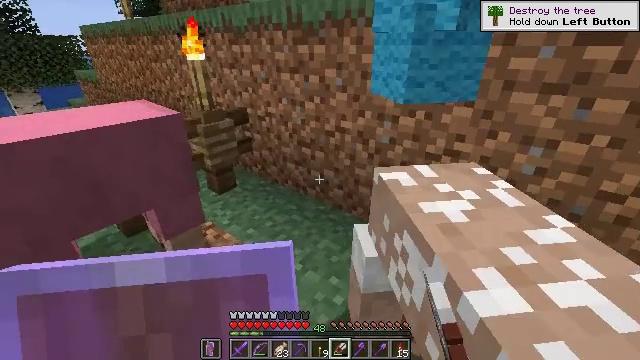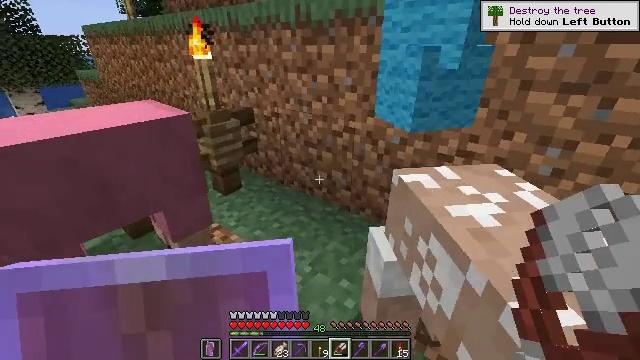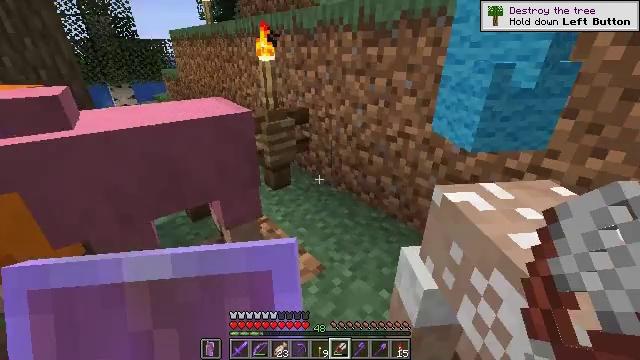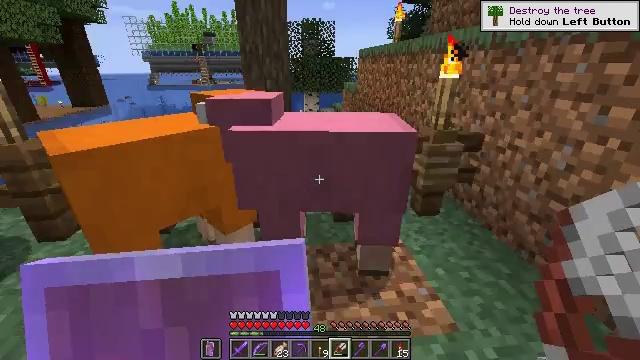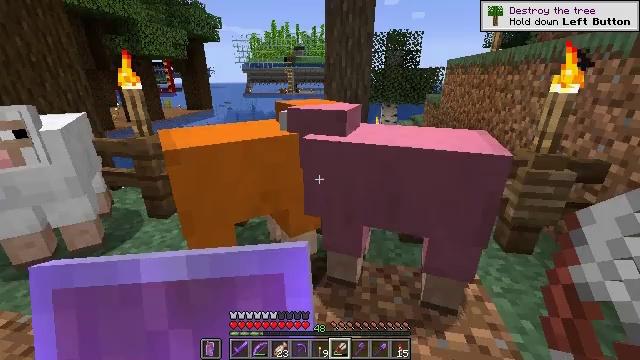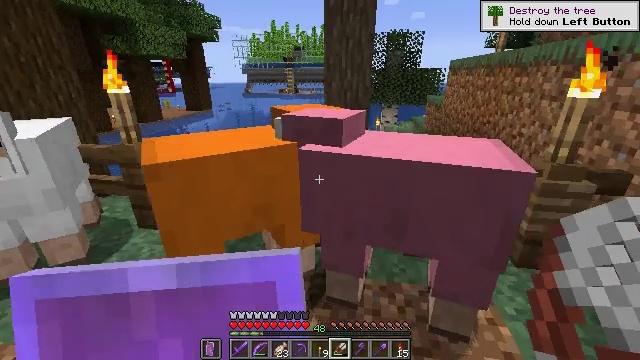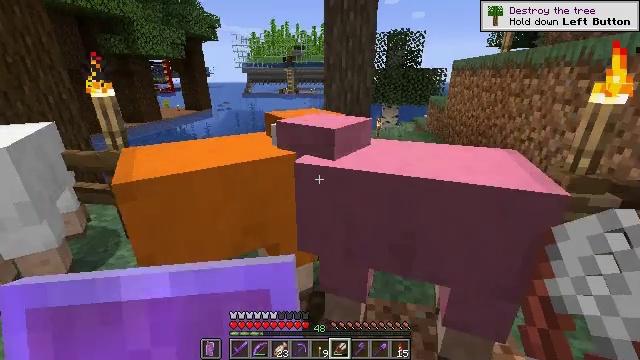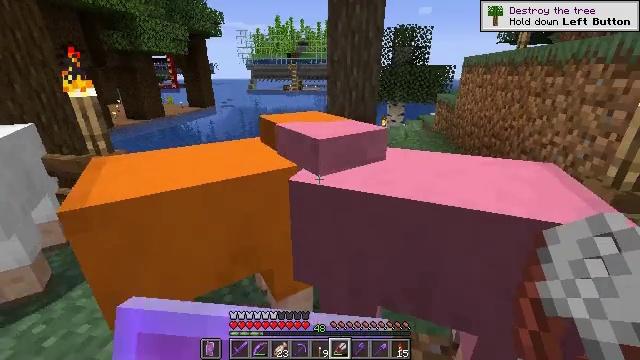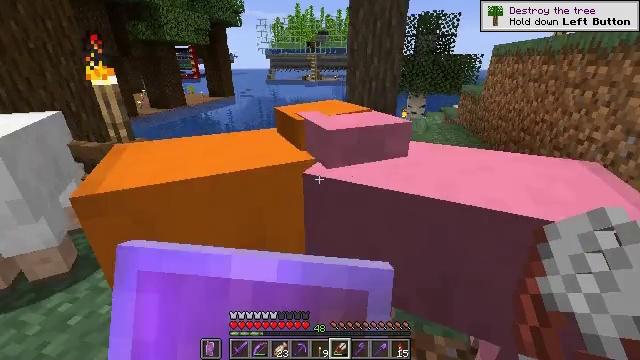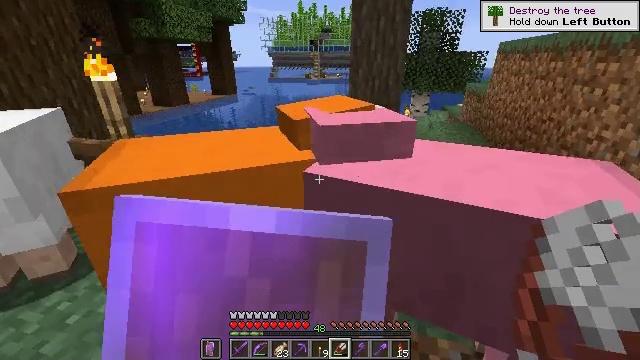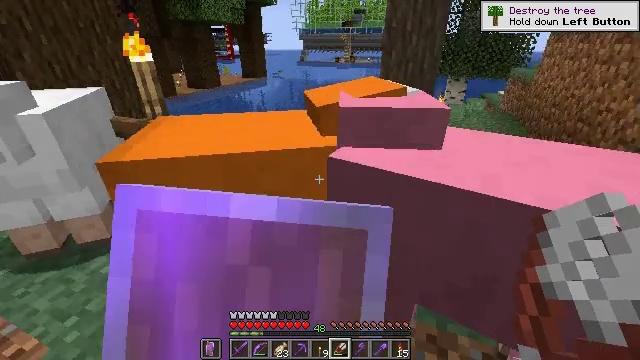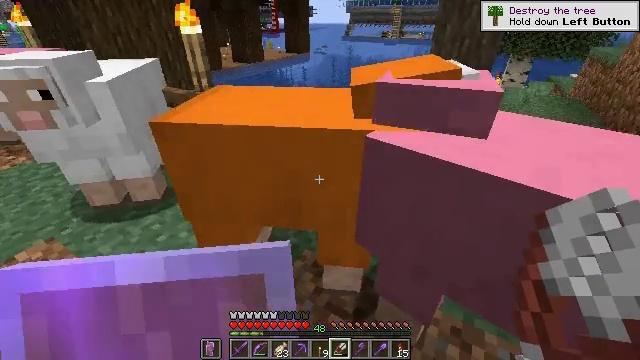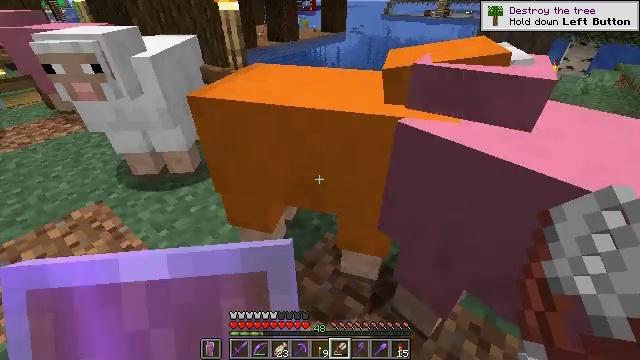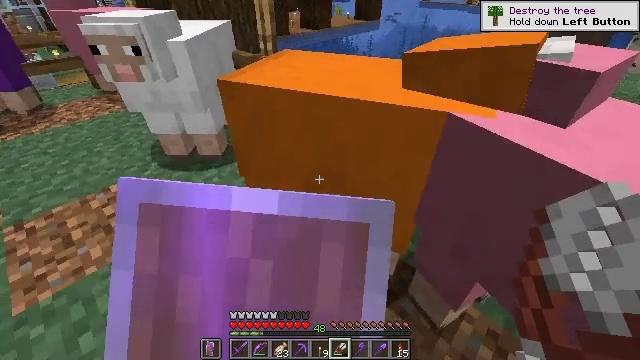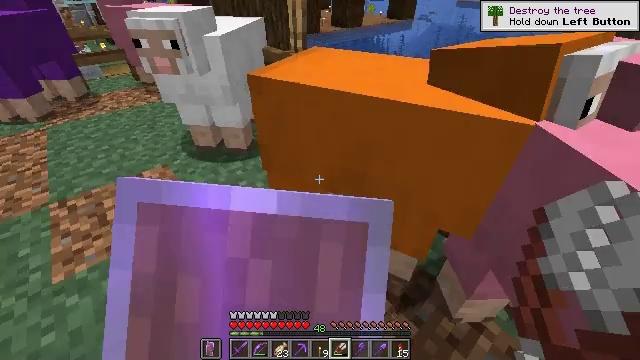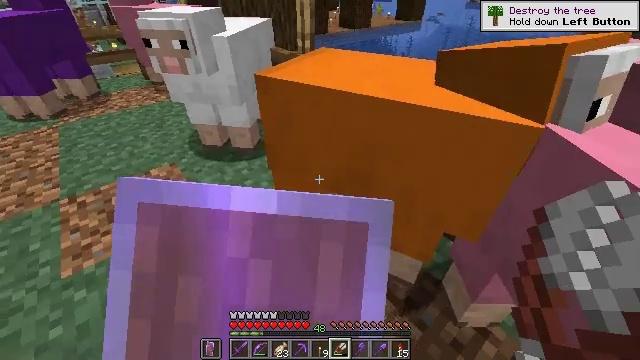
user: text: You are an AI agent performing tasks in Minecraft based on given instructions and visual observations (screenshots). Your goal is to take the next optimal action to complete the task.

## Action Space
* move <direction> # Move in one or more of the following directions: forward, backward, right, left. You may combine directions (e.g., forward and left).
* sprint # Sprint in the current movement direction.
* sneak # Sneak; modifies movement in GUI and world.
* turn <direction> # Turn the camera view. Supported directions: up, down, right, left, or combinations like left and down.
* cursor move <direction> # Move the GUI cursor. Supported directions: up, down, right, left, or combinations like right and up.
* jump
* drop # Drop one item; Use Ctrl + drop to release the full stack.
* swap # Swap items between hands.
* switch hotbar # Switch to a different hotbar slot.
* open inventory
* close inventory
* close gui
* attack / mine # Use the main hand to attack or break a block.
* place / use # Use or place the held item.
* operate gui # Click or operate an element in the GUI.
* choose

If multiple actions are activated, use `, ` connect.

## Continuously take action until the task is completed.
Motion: motion action
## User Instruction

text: craft item air
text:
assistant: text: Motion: no_op
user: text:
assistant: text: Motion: turn left
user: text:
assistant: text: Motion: turn left and up
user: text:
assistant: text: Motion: move forward, turn left and up
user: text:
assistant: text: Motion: move forward
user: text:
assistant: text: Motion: move forward
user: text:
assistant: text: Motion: move forward, use / place
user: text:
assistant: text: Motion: turn left and down, use / place
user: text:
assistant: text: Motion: use / place
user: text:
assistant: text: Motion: turn left and down, use / place
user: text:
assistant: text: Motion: turn left and down
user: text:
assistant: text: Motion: turn left and down, use / place
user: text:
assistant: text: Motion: turn left and down, use / place
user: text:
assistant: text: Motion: turn left, use / place
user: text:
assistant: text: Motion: turn left, use / place
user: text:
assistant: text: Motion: no_op
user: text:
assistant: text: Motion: no_op
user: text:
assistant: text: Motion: no_op
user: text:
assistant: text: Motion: turn right and up
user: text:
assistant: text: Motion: turn right and up
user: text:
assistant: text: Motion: turn right and up
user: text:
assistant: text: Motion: turn right
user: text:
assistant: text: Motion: use / place
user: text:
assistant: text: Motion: use / place
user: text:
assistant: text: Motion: use / place
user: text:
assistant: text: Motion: no_op
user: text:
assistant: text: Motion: no_op
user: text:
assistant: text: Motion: no_op
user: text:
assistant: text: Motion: no_op
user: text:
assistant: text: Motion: no_op